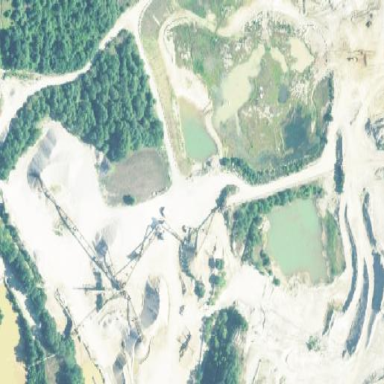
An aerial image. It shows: Quarry area.